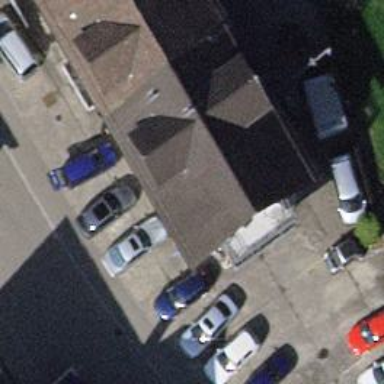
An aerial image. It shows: Car-sharing service available at this location.